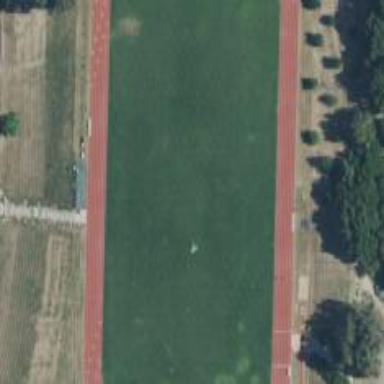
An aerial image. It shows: Track located within leisure land area.